Milling tool wear sample.
Tool blade image: 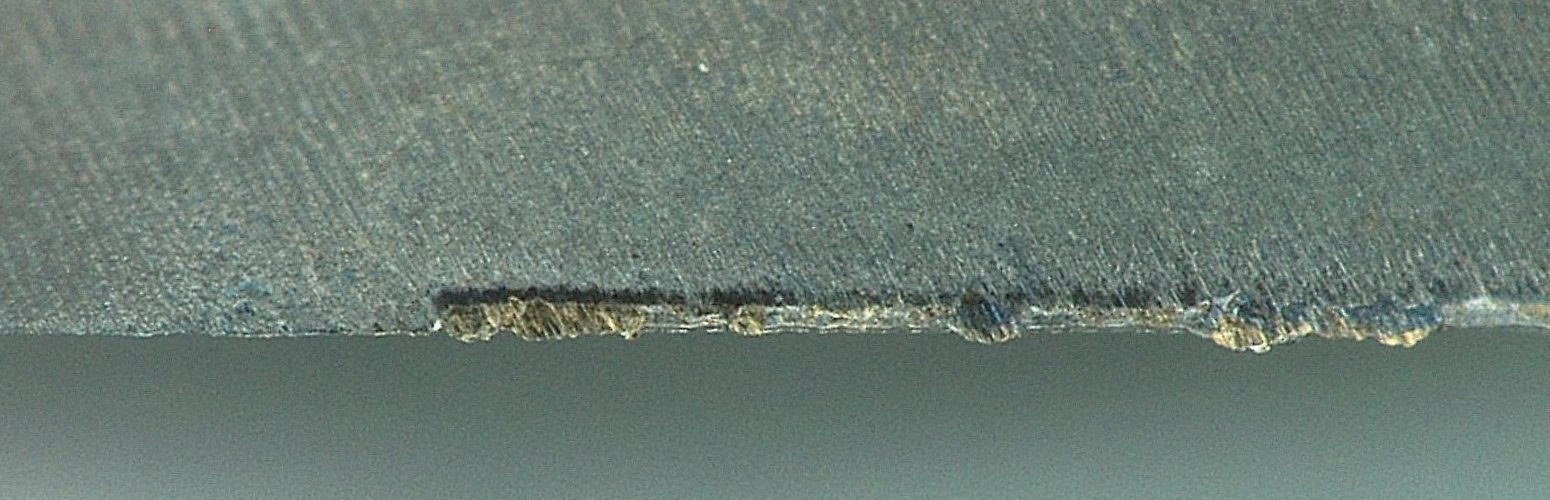
Chip image: 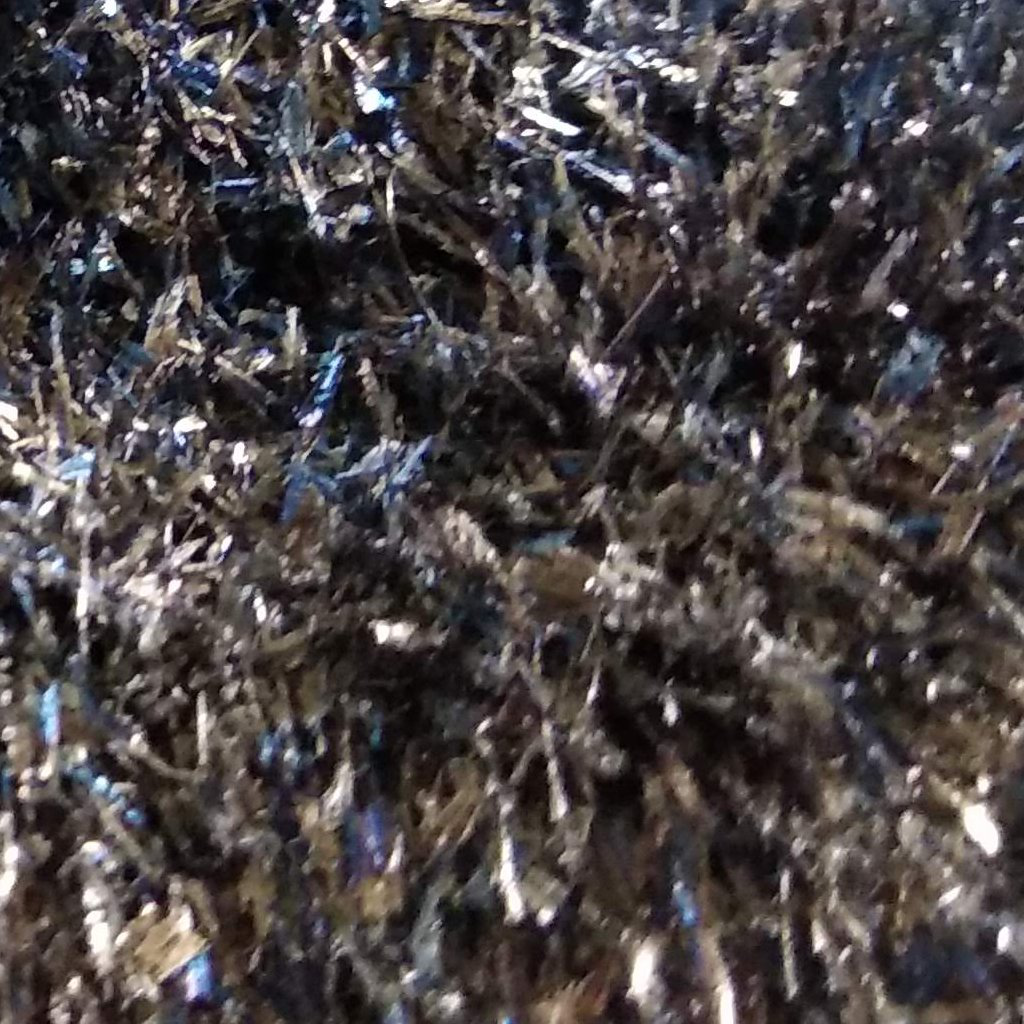
Workpiece image: 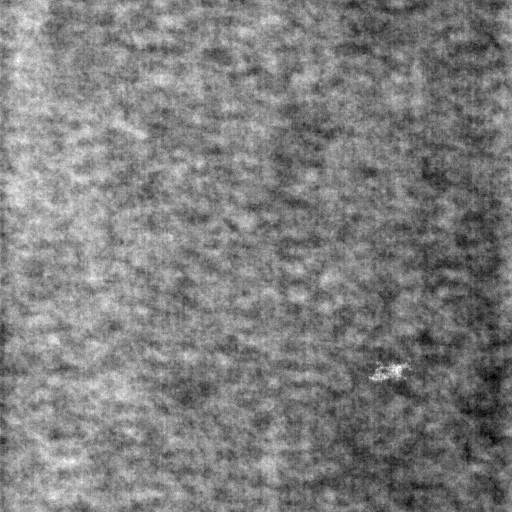
Tool wear state: used
Gaps: 10.01
Flank wear: 106
Overhang: 24.48
Force-signal Mel-spectrograms (X, Y, Z axes): 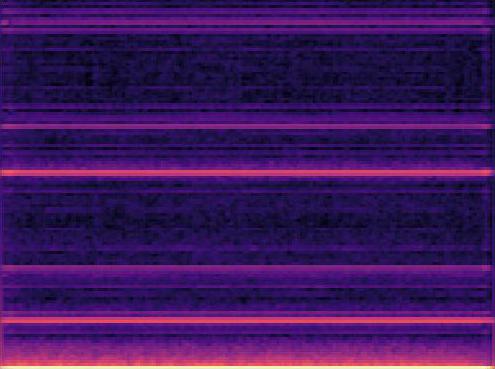 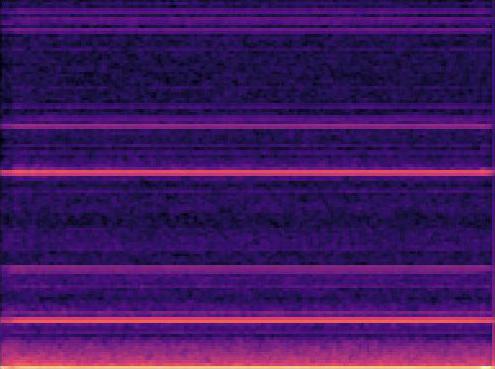 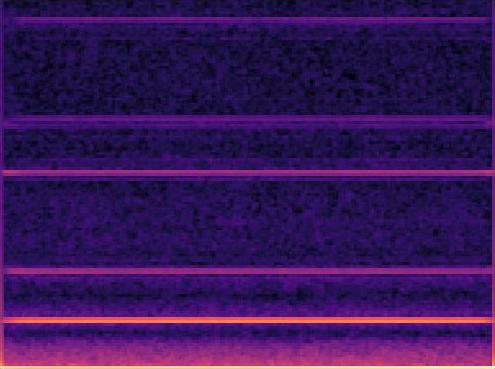
Force-signal scalograms (X, Y, Z axes): 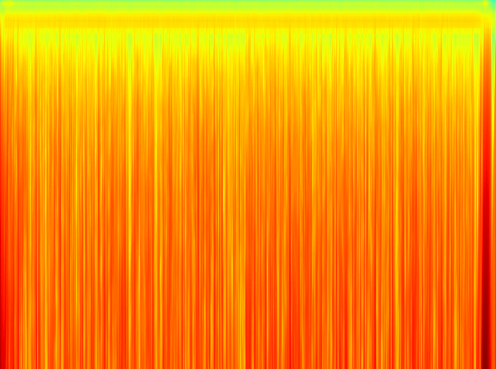 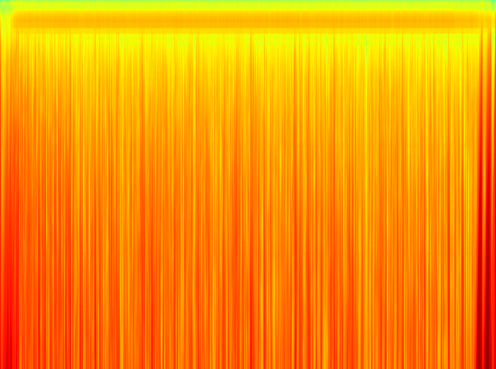 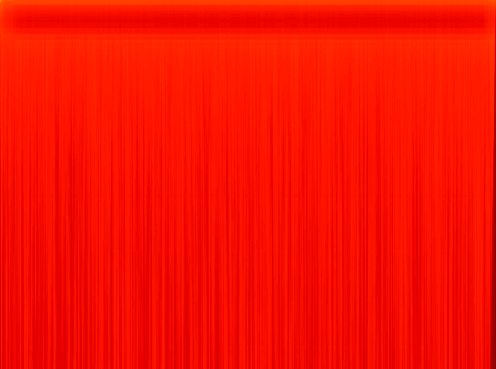
Force phase: steady_state_stabilization_wear